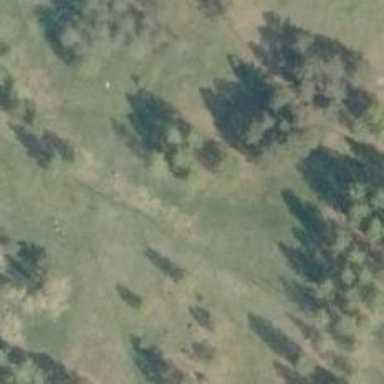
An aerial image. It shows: Disc golf hole.